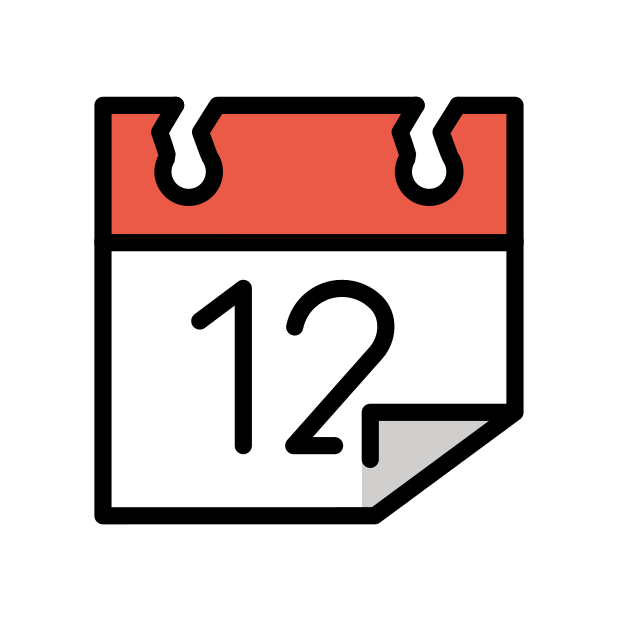
Emoji: 📆
Name: tear-off calendar
Unicode: 0x1f4c6